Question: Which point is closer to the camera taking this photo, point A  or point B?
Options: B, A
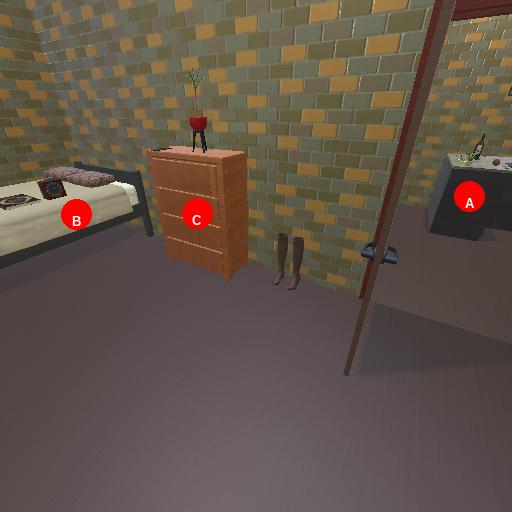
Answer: B